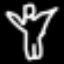
Label: angel